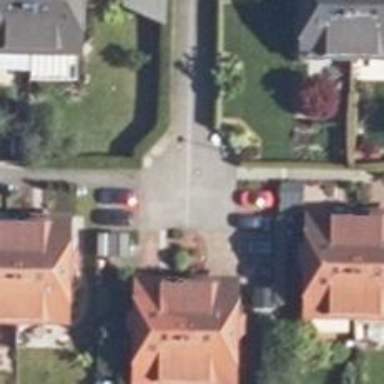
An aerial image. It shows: Living street.